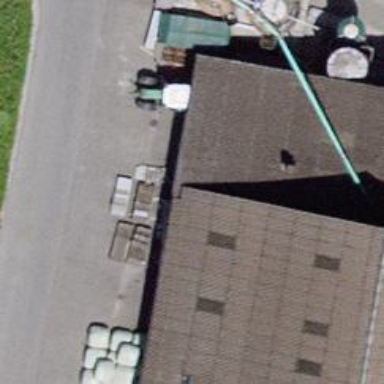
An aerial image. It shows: Farm shop.